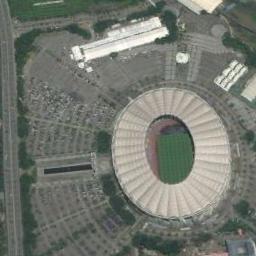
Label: stadium